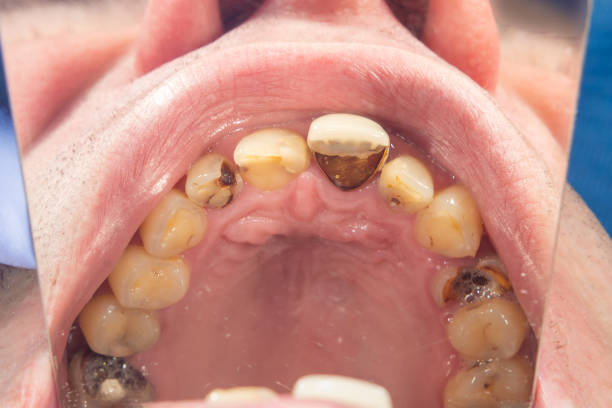
Condition: Gingivitis